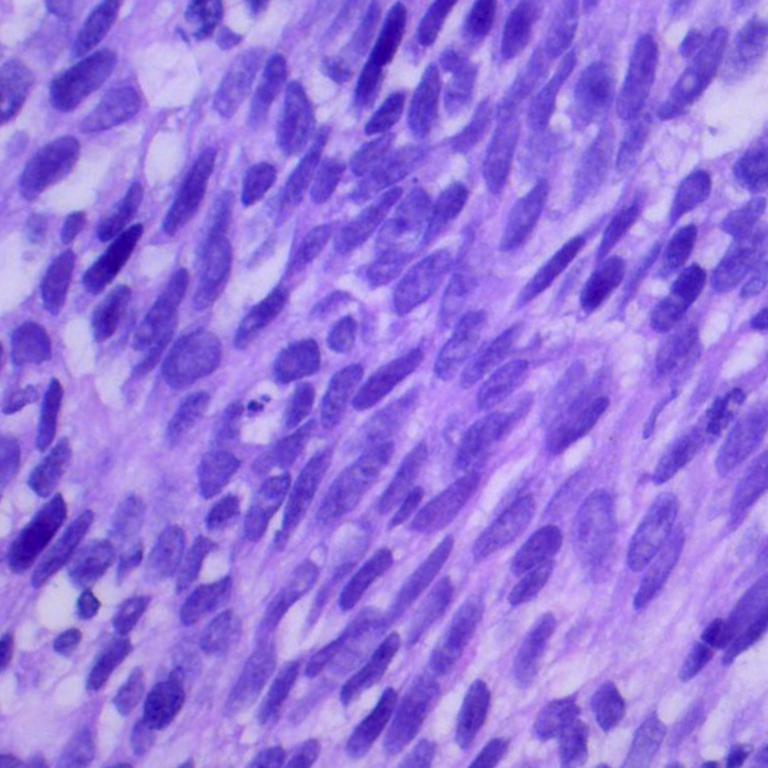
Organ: lung
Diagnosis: squamous carcinomas